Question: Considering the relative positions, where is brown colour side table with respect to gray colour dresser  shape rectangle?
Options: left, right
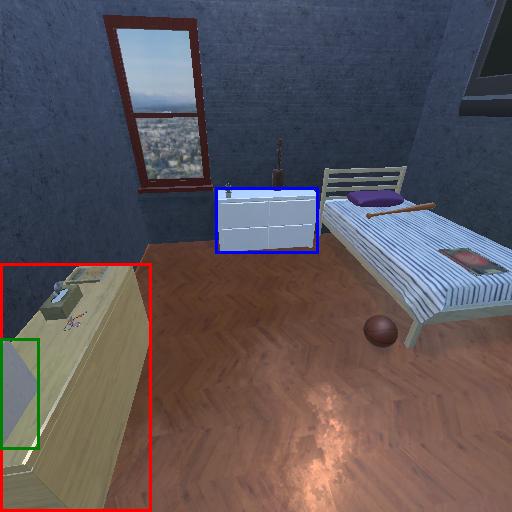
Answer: left